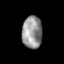
Tissue: prostate
Cell type: B cells
Senescence score: 0.688
Nuclear area (px): 636
Mean DAPI intensity: 147.557